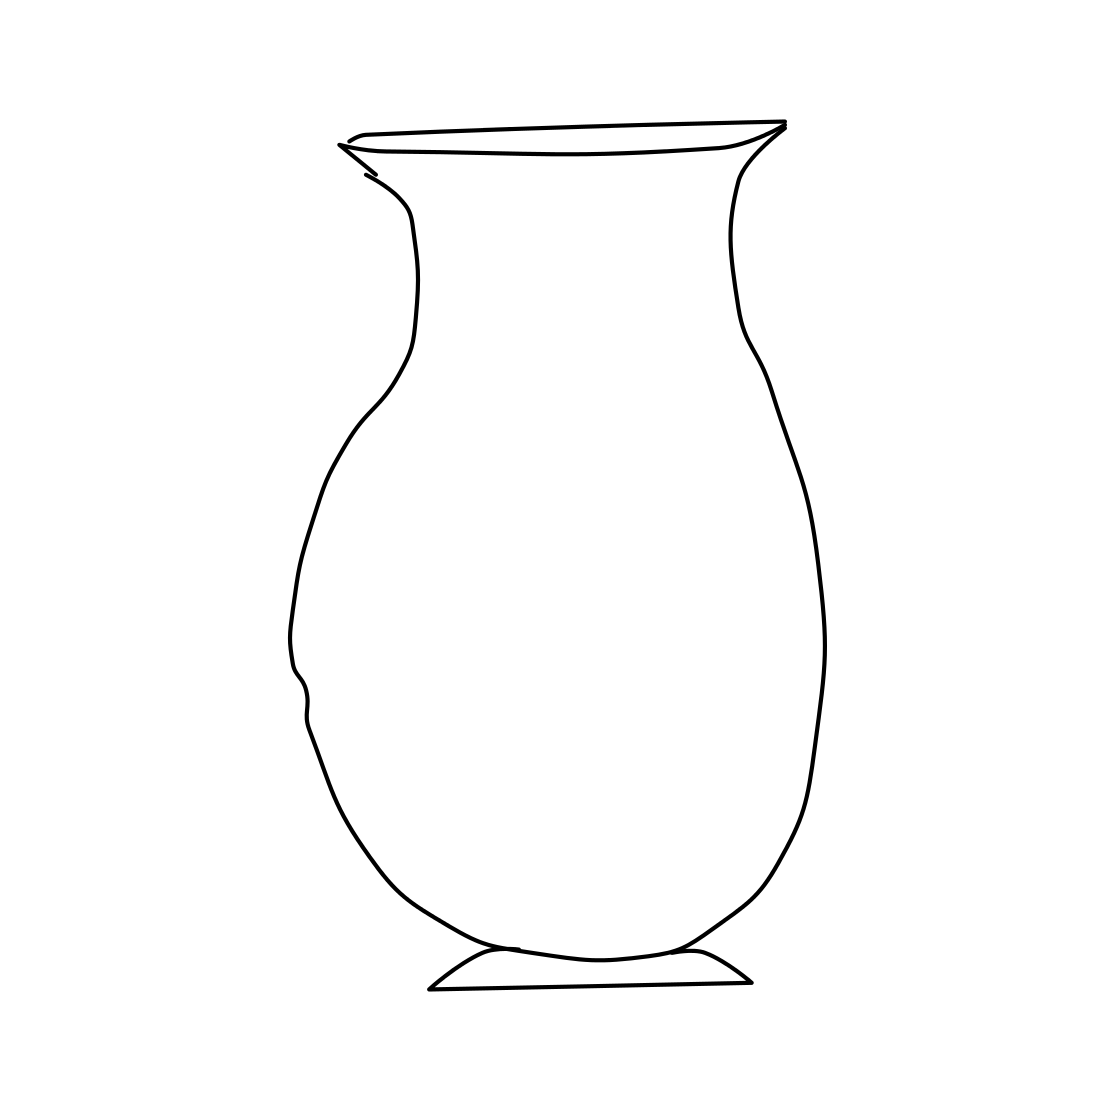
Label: vase